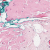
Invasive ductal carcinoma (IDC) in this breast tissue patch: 0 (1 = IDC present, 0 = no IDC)